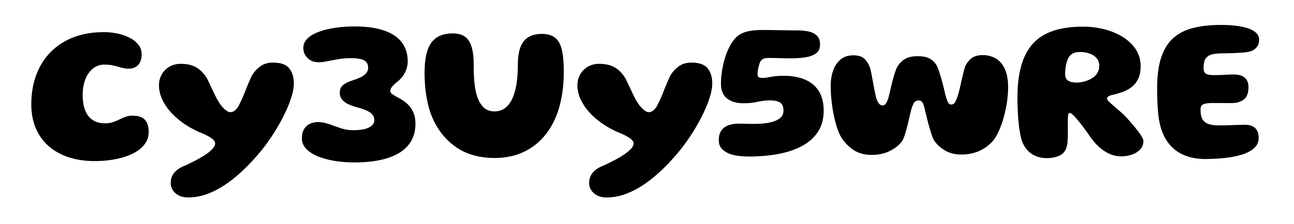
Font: Gluten_Bold